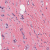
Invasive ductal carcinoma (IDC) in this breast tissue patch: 1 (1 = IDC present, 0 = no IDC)